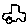
Label: car